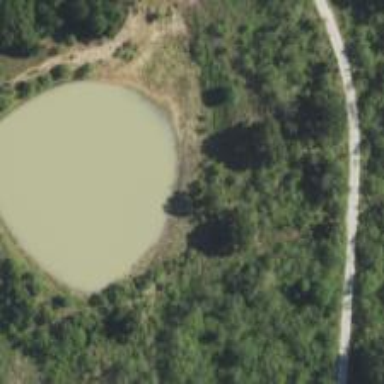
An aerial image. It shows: Reservoir of natural water.